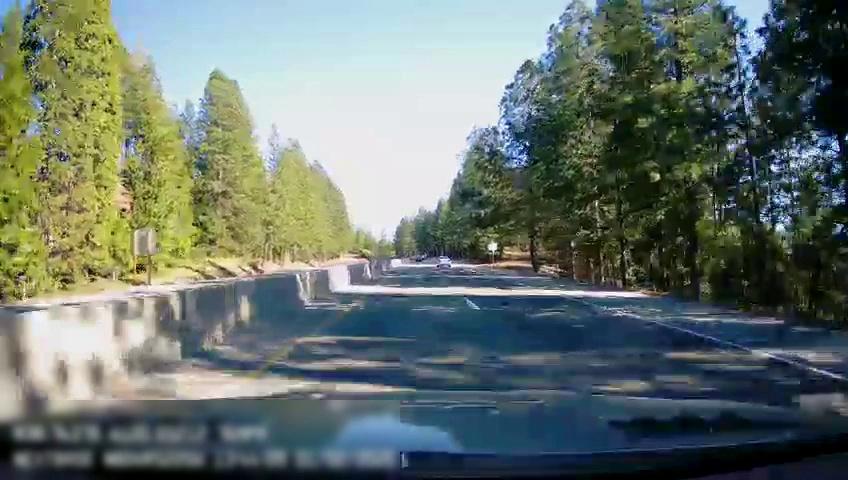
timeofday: Day
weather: Sunny
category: Drivable Space
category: Drivable Space
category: Vehicles | Car
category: Lanes | Alternate Lane
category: Lanes | Current Lane
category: Lanes | Alternate Lane
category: Traffic | Signs